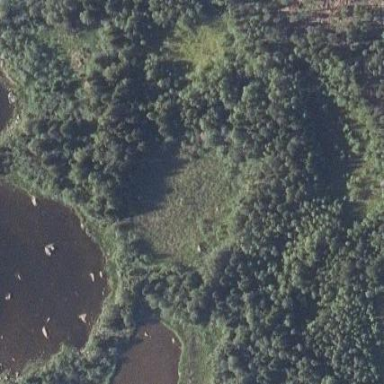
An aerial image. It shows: Bog wetland.